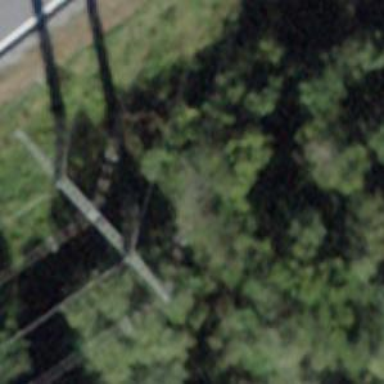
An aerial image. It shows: Three cables of power line.